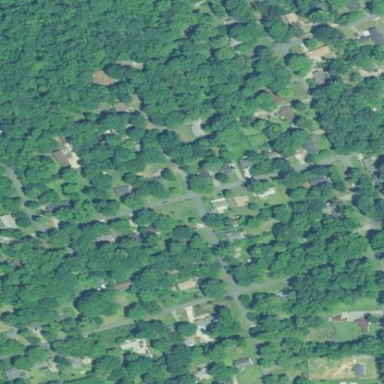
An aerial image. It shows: Residential area composed of single-family homes.